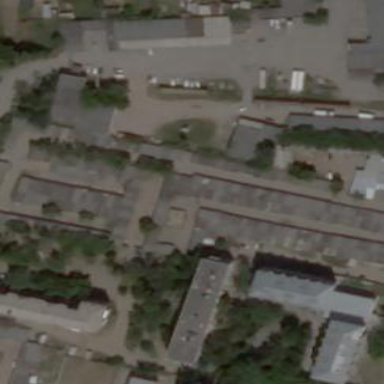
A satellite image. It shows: Garage.